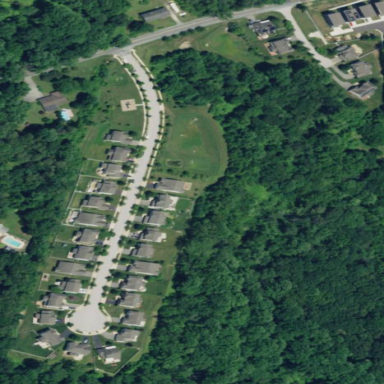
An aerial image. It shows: Residential area within neighborhood.